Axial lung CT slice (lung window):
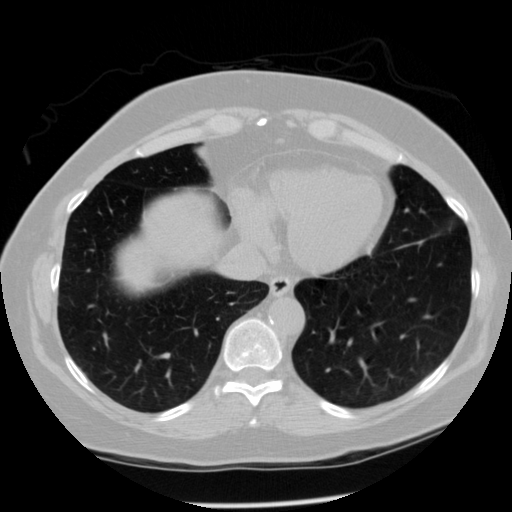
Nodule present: no